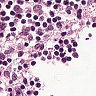
Metastatic tissue present: no